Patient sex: M
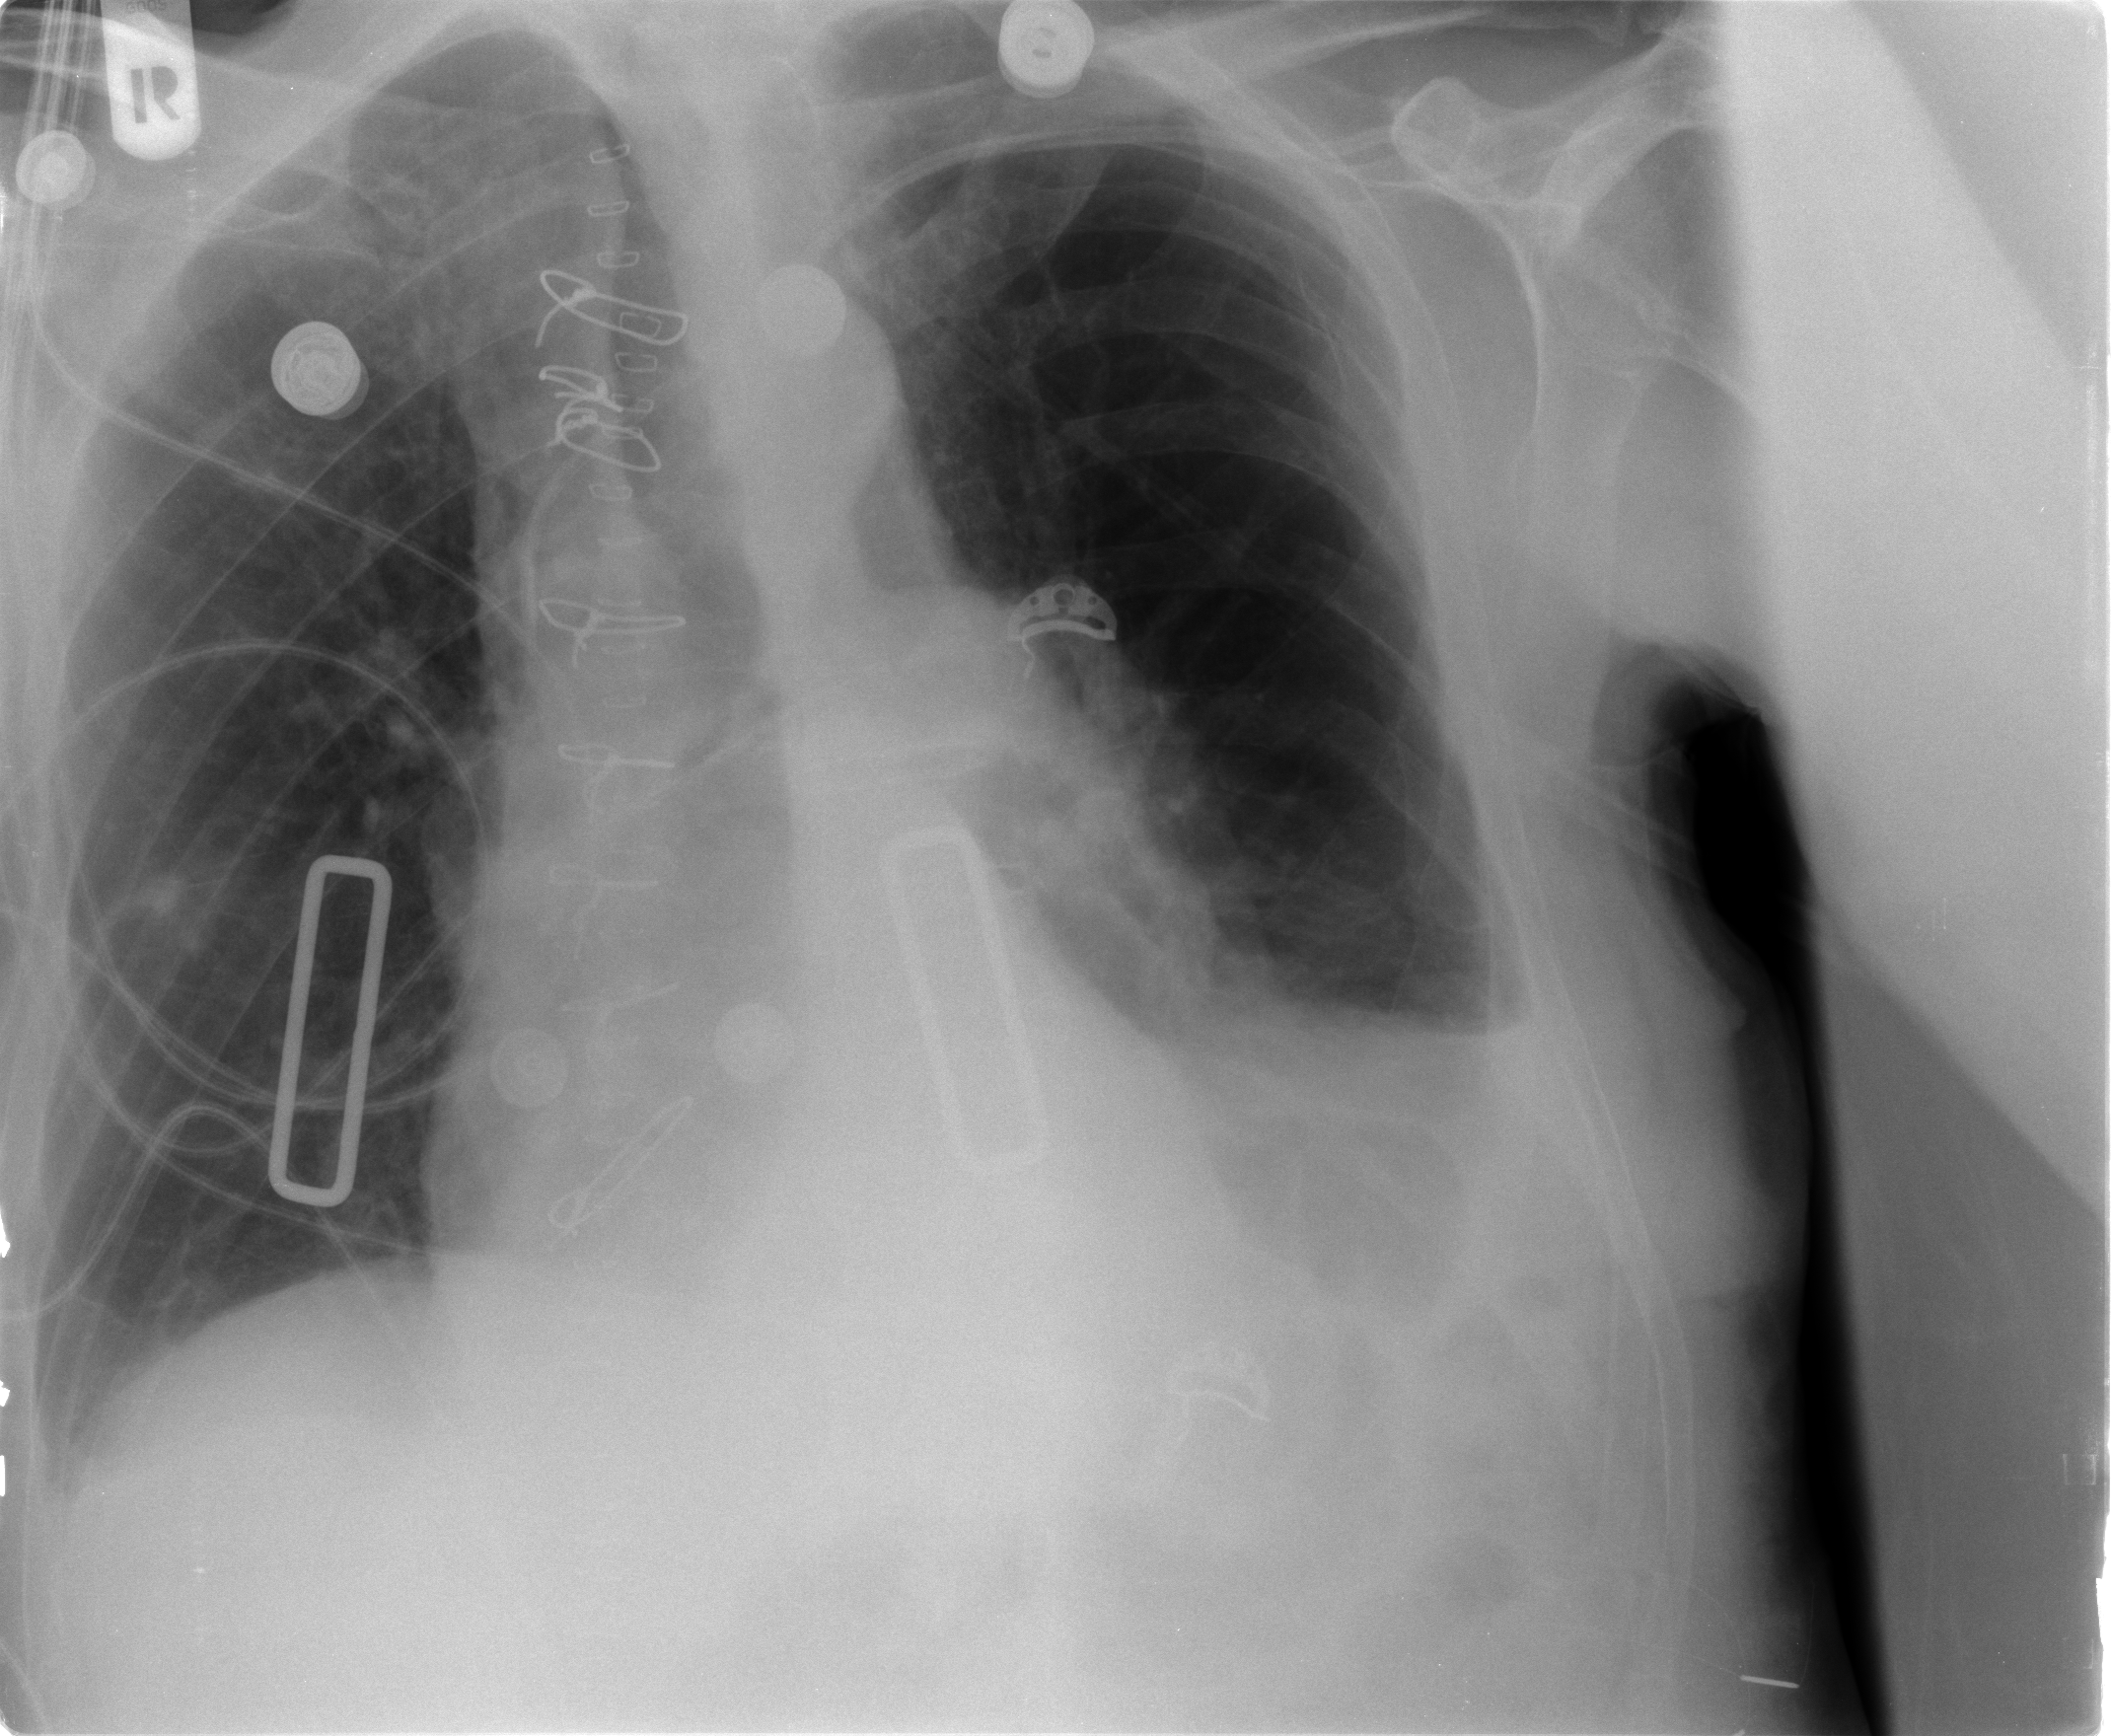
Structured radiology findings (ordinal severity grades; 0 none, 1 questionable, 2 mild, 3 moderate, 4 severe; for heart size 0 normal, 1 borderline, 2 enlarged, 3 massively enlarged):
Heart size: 2
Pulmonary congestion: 0
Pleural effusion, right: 0
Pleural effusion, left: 2
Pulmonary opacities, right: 0
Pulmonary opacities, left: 0
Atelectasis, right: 2
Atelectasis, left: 3